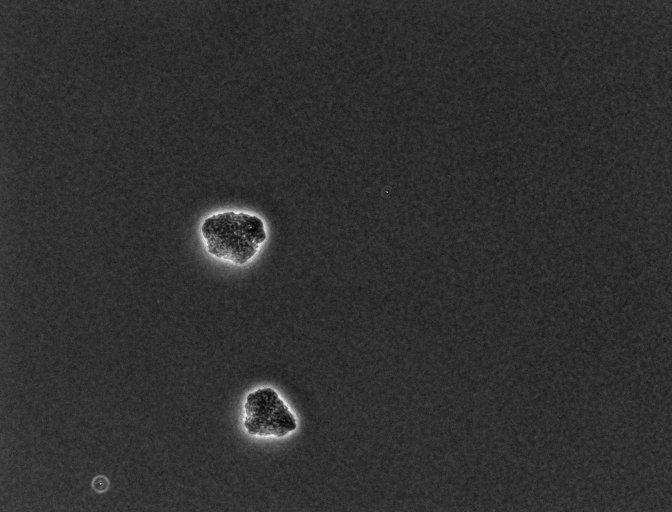
Phase contrast microscopy, 20x objective, 5 h incubation